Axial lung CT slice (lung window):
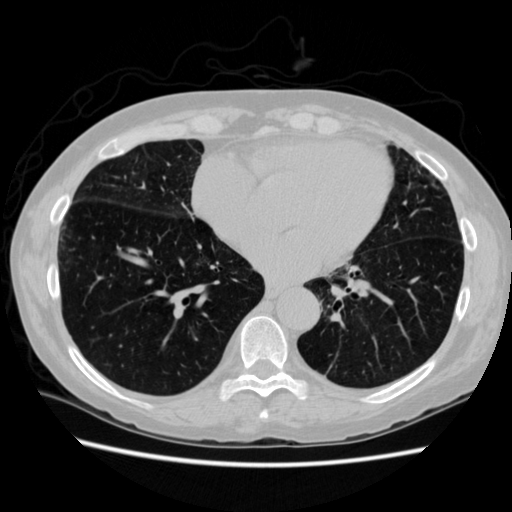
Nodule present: no